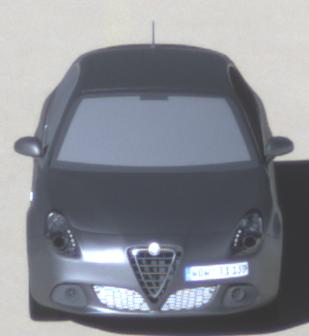
Make: Alfa Romeo
Model: Giulietta 1.4 TB 16V
Detailed model: Giulietta (940)
Model produced from: 2010/05
Model produced until: 2013/03
Doors: 5
Color: gray
Road condition: dry road
Daytime: midday
Contrast: high contrast